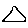
Label: triangle